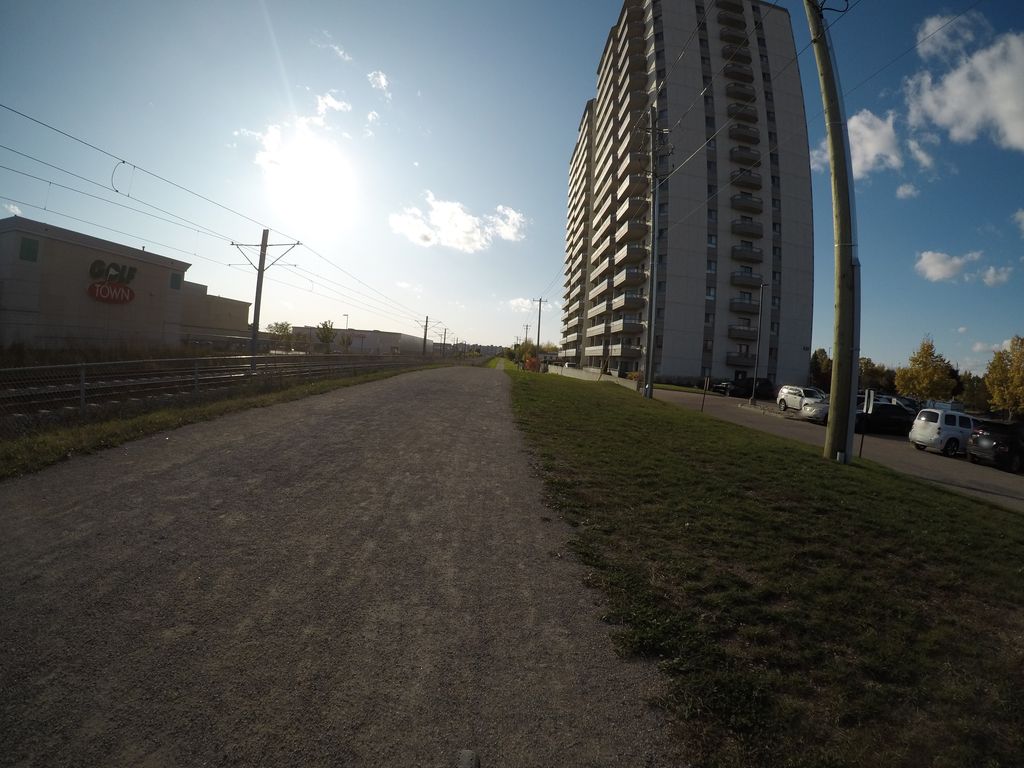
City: kitchener-waterloo